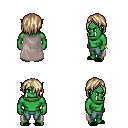
a pixel art fantasy rpg character, male body template, orc, green skin, gray cape, teal pants, white blonde bangs hairstyle, bracelets, black slippers, four views (front, back, left, right), 2x2 character sprite sheet, small pixel art, hard edges, no anti-aliasing